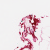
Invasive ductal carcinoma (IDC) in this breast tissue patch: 0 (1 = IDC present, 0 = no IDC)